Field crop: maize
Growth stage: 2
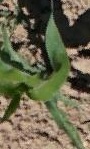
Species: maize